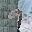
Label: 9